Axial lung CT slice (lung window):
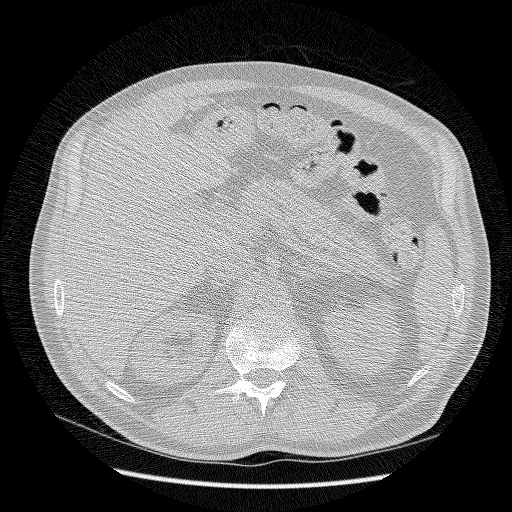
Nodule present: no